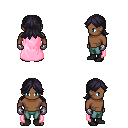
a pixel art fantasy rpg character, male body template, human, dark skin, pink cape, teal pants, raven loose hair, metal gloves, black shoes, four views (front, back, left, right), 2x2 character sprite sheet, small pixel art, hard edges, no anti-aliasing